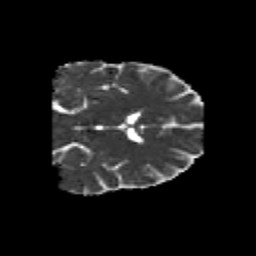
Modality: MD
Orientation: coronal
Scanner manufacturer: siemens
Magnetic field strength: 3 T
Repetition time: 6.8 s
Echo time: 0.093 s